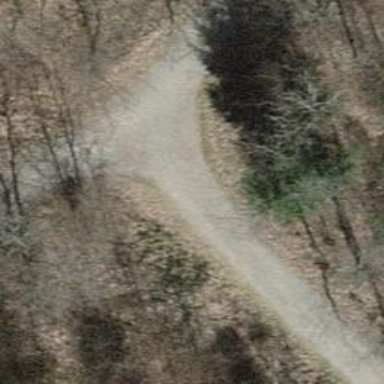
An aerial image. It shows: Track with grade 3 pebblestone surface.